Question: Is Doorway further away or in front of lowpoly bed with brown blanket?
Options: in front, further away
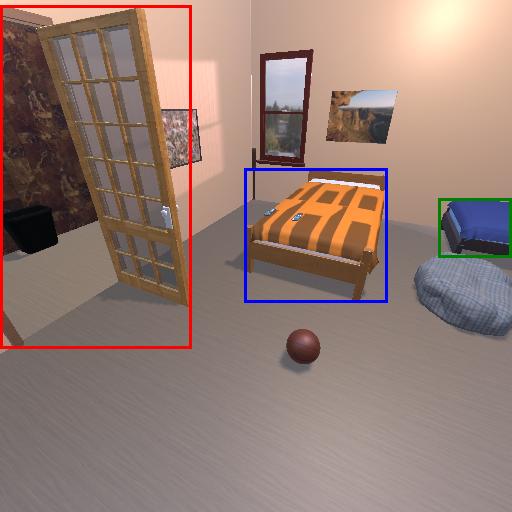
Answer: in front